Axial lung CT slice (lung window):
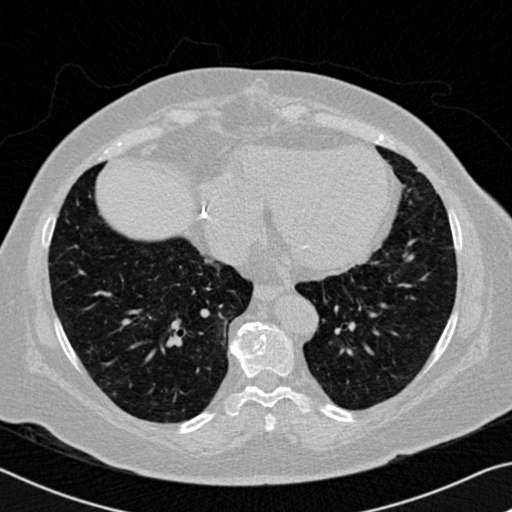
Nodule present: no